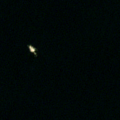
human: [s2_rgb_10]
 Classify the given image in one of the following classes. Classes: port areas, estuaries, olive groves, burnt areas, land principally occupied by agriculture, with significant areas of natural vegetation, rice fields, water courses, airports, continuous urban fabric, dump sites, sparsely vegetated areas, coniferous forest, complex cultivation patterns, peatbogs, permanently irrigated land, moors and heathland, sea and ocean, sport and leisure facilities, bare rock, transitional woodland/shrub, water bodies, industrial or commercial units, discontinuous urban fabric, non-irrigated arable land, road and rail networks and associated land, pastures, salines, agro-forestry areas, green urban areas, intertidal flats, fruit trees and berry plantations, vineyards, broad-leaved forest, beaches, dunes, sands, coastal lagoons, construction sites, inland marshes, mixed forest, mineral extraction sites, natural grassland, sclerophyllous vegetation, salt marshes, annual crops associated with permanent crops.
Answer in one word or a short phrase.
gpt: sea and ocean